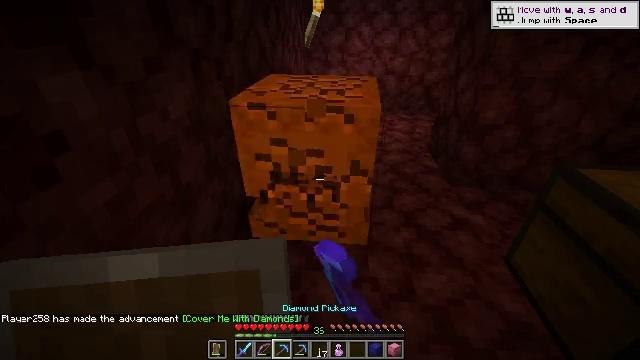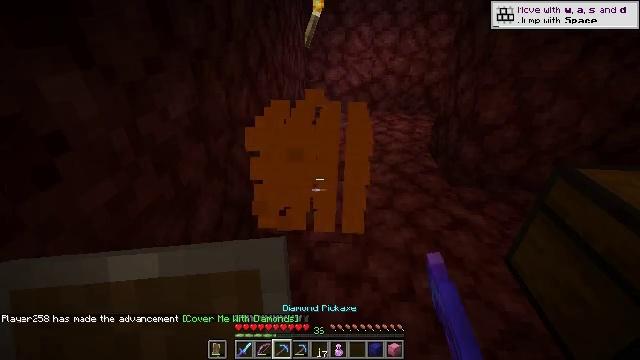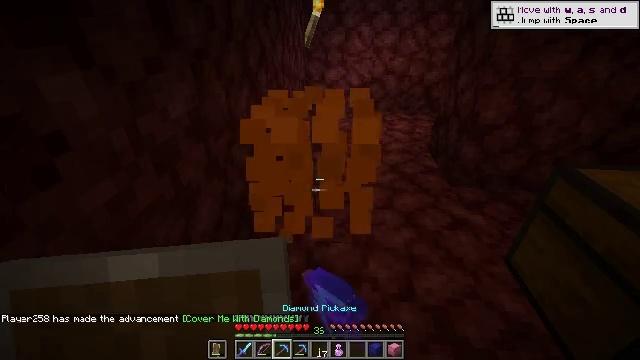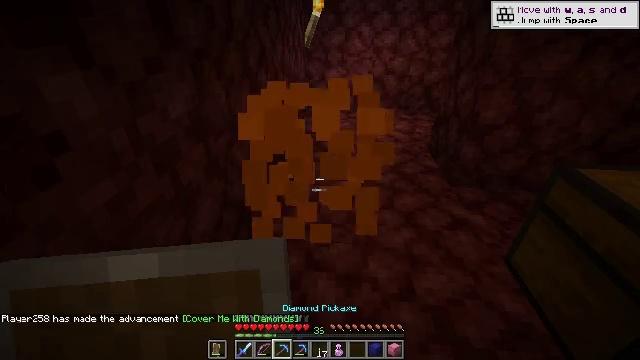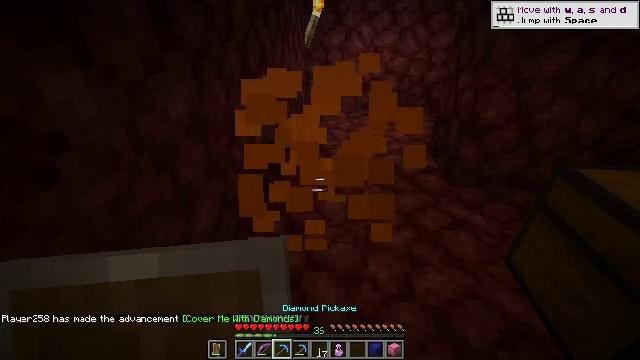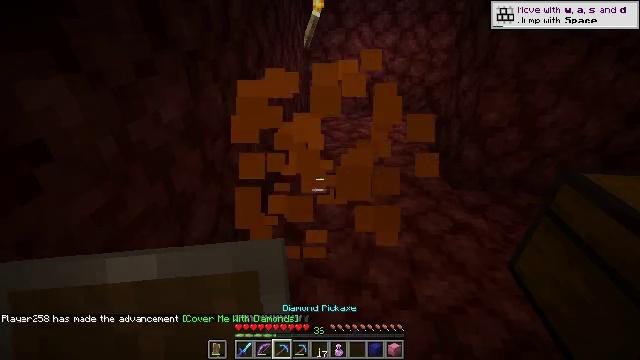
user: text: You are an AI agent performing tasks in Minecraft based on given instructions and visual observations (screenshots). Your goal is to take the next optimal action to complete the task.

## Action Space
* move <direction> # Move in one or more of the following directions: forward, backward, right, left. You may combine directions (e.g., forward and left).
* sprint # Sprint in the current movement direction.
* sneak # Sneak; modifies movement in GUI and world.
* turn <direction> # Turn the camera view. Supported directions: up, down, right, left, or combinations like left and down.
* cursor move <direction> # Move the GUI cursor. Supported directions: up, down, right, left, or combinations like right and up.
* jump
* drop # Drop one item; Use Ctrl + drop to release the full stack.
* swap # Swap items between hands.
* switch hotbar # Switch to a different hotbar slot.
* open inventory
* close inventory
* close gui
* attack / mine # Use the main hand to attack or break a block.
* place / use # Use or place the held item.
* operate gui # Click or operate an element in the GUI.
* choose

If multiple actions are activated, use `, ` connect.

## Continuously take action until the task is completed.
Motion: motion action
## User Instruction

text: Harvest the orange shulker box.
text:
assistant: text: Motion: attack / mine
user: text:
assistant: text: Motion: attack / mine
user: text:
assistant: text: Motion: no_op
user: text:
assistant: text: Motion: no_op
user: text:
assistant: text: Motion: move forward
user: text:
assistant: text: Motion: no_op